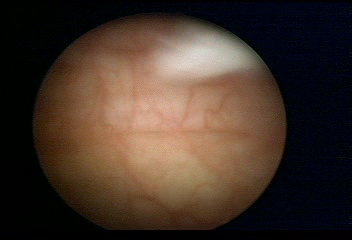
Modality: WLC
Class: Normal mucosa
Bladder cancer association: No